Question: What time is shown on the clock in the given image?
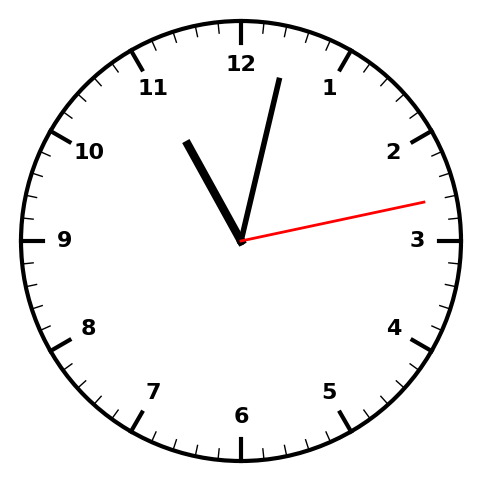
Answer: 11:02:13